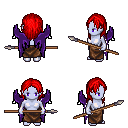
a pixel art fantasy rpg character, female body template, dark elf, purple skin, purple wings, robe skirt, red long hairstyle, spear, four views (front, back, left, right), 2x2 character sprite sheet, small pixel art, hard edges, no anti-aliasing